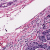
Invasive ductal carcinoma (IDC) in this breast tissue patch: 1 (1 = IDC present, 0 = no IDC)